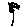
Label: flower